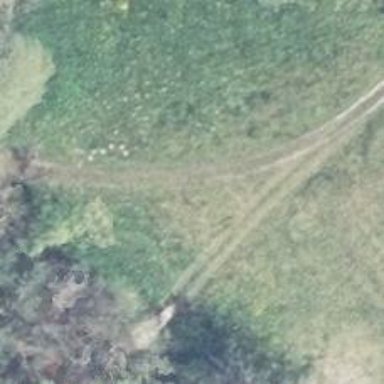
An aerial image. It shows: Grass track road with grade 5 tracktype.